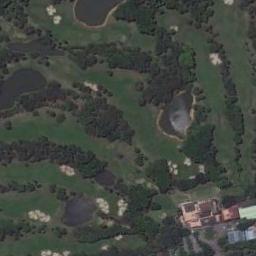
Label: golf_course